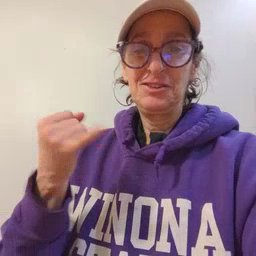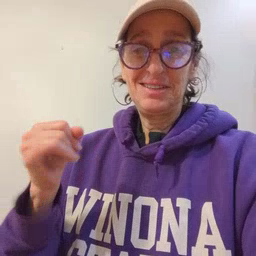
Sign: jeans